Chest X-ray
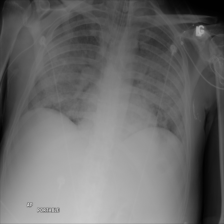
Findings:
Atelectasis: negative
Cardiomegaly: negative
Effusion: negative
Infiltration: positive
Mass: negative
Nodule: negative
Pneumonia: positive
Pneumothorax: negative
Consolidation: negative
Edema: positive
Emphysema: negative
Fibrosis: negative
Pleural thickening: negative
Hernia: negative